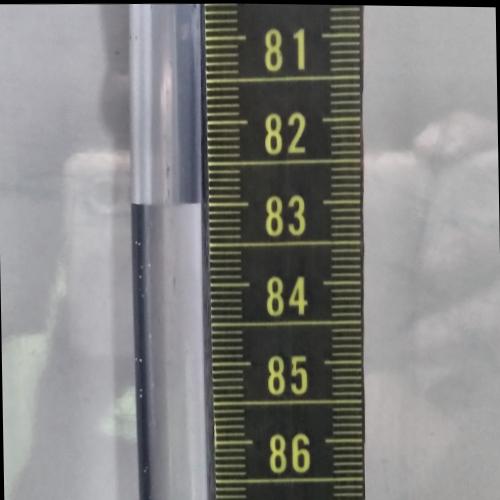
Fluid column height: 83.0 cm